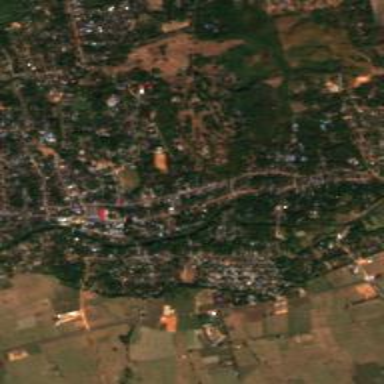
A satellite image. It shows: Town.